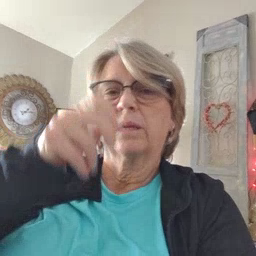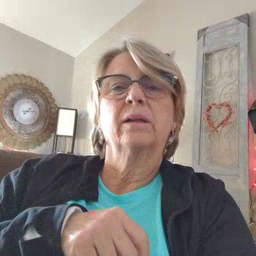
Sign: bug